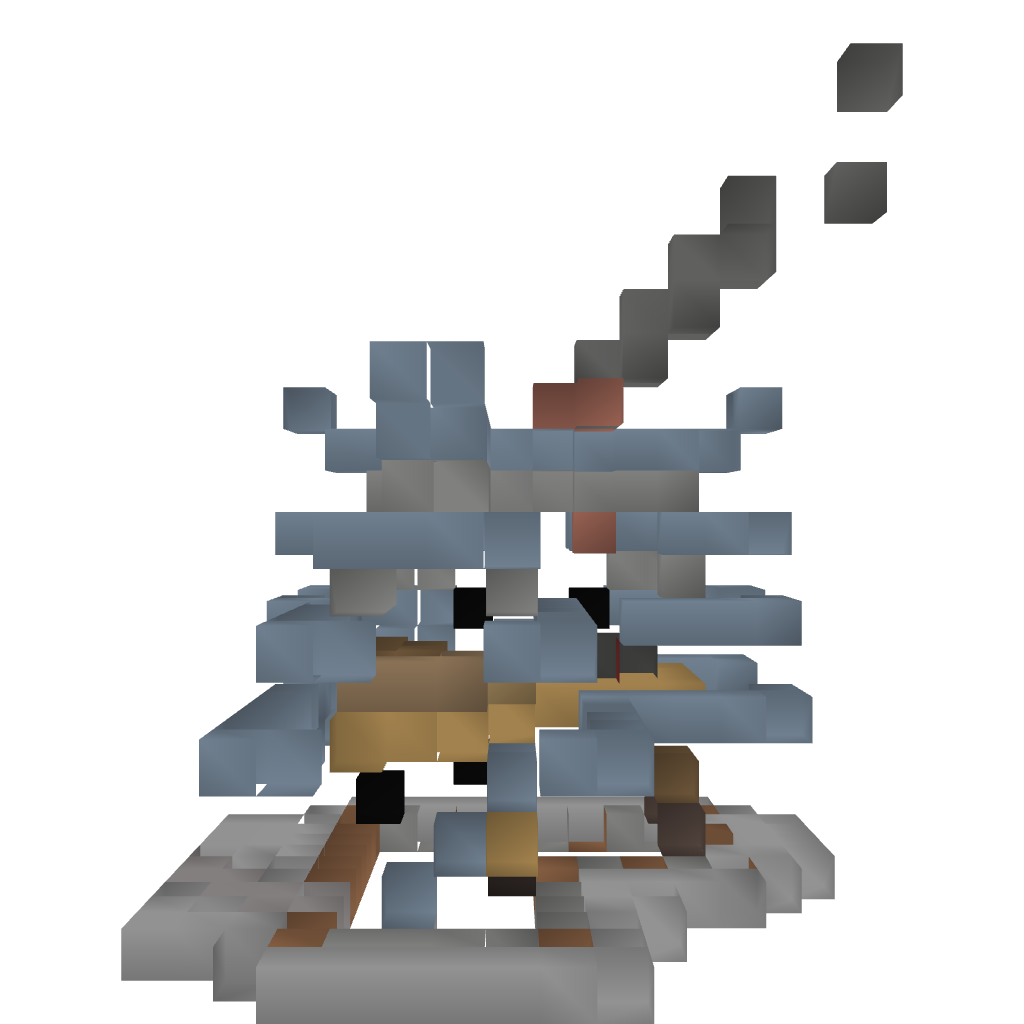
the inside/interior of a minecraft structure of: Medieval House #2 (Experiment) :D